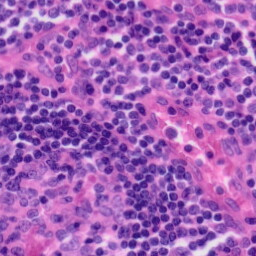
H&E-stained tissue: Tonsil